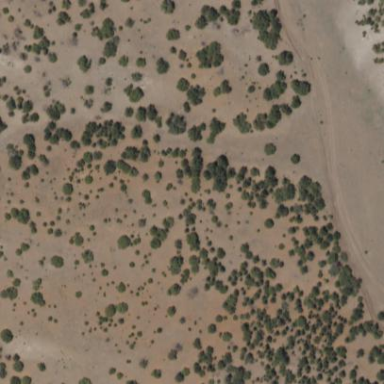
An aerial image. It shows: Area covered in scrub vegetation.